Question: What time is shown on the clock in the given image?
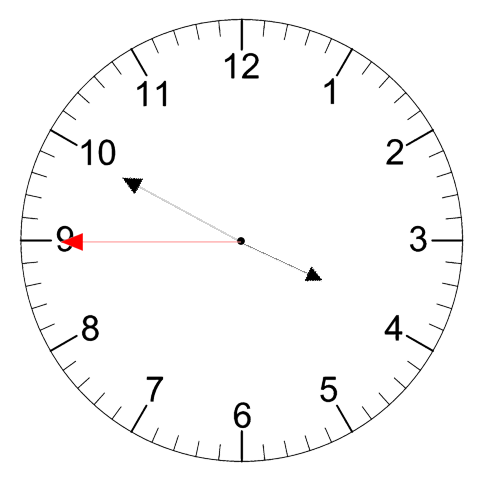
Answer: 03:49:45